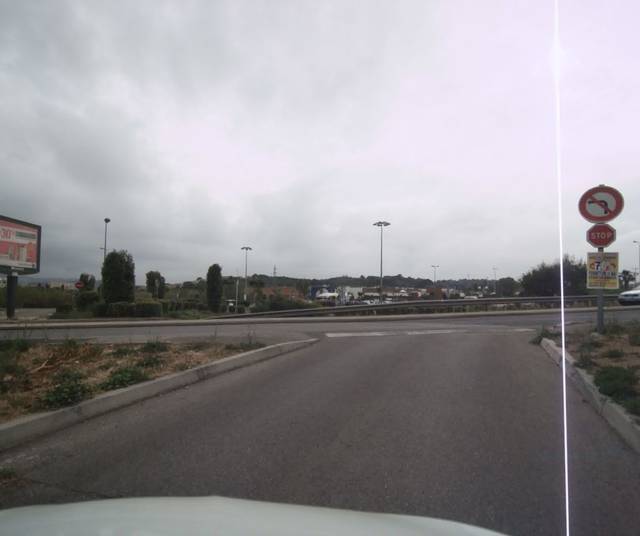
Region: France
Coordinates: 43.124, 5.88